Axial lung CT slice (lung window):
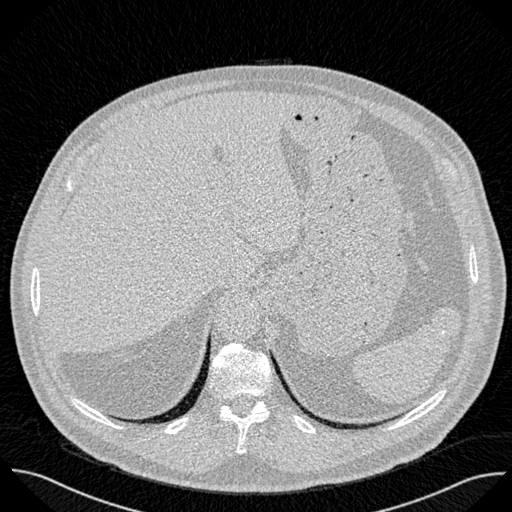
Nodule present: no